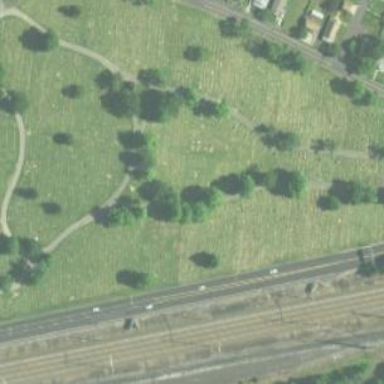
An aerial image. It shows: Cemetery.